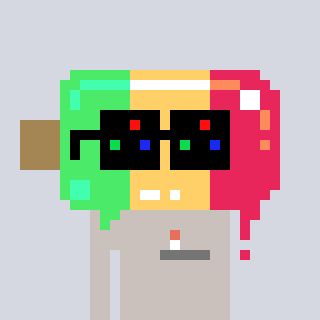
a pixel art character with square black sunglasses, a icepop-shaped head and a foggrey-colored body on a cool background